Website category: university
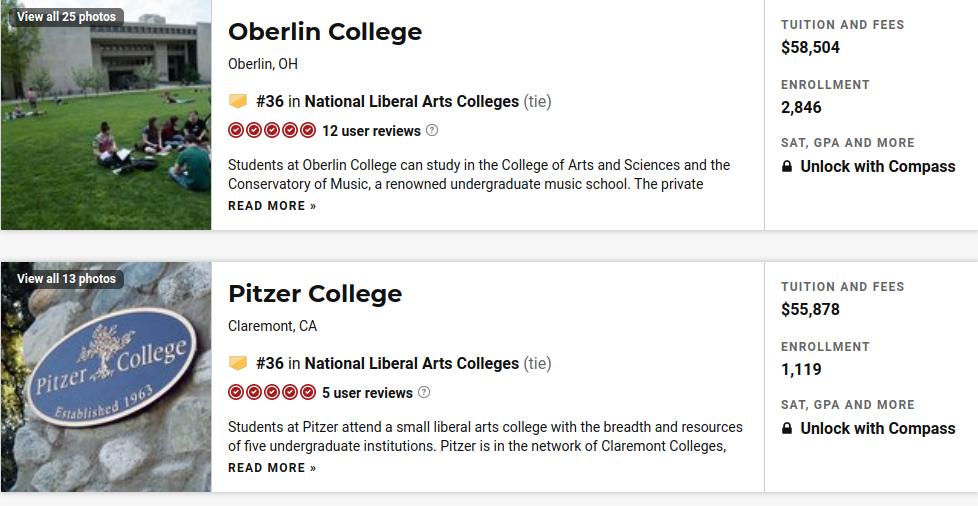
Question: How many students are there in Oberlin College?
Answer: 2,846

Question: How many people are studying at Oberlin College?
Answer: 2,846

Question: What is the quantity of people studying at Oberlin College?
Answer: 2,846

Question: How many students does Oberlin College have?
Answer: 2,846

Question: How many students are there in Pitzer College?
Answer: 1,119

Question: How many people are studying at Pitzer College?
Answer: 1,119

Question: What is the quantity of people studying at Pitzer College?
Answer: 1,119

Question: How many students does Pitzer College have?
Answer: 1,119

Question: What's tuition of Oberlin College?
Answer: $58,504

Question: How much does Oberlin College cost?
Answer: $58,504

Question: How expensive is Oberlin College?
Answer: $58,504

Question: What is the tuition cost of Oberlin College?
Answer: $58,504

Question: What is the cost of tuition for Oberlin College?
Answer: $58,504

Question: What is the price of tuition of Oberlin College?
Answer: $58,504

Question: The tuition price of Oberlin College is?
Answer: $58,504

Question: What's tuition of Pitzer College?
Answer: $55,878

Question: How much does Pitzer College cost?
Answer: $55,878

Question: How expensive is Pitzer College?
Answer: $55,878

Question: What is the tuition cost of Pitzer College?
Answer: $55,878

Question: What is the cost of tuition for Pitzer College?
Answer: $55,878

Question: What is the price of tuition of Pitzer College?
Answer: $55,878

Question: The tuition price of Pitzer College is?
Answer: $55,878

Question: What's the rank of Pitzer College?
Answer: #36

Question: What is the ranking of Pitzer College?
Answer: #36

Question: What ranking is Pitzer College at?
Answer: #36

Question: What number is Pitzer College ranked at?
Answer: #36

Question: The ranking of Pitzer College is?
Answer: #36

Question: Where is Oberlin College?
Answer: Oberlin, OH

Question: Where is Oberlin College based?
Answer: Oberlin, OH

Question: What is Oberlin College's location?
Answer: Oberlin, OH

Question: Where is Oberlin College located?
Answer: Oberlin, OH

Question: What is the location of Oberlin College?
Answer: Oberlin, OH

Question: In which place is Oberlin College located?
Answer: Oberlin, OH

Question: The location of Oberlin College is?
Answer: Oberlin, OH

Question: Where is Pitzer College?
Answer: Claremont, CA

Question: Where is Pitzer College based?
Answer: Claremont, CA

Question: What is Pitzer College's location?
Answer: Claremont, CA

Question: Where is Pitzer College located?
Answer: Claremont, CA

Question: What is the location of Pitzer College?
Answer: Claremont, CA

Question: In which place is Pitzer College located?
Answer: Claremont, CA

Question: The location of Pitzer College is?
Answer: Claremont, CA

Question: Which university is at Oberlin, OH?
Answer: Oberlin College

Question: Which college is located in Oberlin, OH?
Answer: Oberlin College

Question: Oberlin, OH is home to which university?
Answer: Oberlin College

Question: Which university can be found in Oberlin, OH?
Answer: Oberlin College

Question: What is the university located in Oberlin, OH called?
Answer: Oberlin College

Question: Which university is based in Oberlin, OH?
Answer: Oberlin College

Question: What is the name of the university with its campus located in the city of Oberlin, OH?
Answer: Oberlin College

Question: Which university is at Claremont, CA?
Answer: Pitzer College

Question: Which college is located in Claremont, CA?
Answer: Pitzer College

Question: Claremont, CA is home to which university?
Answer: Pitzer College

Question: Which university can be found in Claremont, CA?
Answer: Pitzer College

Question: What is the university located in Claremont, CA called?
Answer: Pitzer College

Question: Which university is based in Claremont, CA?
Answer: Pitzer College

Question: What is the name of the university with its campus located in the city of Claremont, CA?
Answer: Pitzer College